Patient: sex M, age 61
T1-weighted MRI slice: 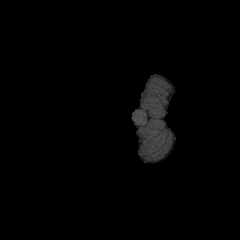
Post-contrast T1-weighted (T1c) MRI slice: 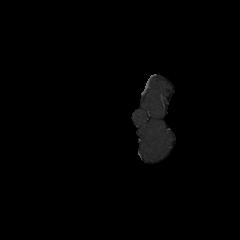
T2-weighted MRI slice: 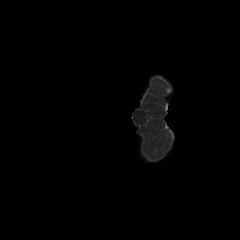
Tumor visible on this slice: no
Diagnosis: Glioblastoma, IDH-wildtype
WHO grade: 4